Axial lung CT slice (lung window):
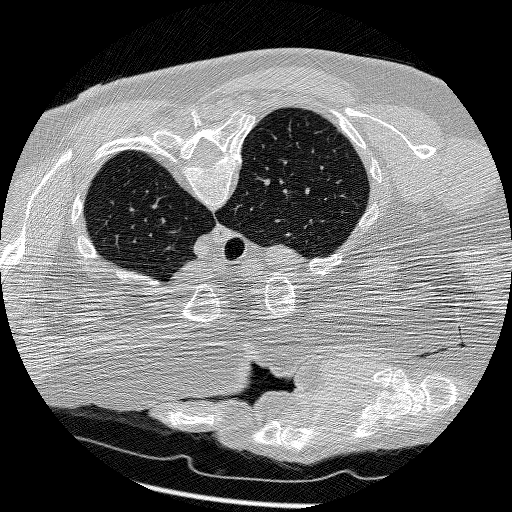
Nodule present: no